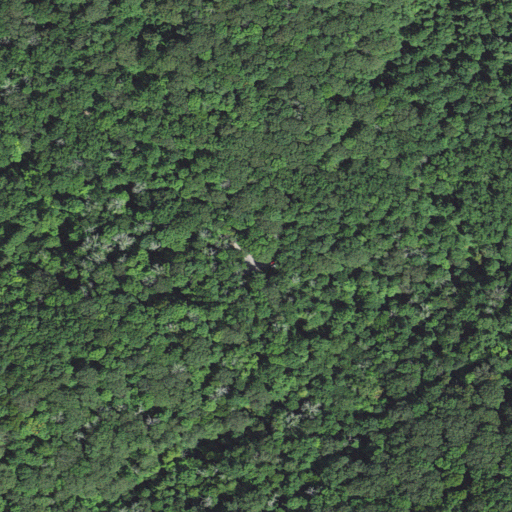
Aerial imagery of gap in West Virginia named Big Springs Gap containing deciduous forest and open development